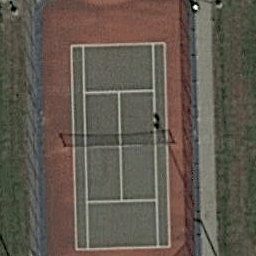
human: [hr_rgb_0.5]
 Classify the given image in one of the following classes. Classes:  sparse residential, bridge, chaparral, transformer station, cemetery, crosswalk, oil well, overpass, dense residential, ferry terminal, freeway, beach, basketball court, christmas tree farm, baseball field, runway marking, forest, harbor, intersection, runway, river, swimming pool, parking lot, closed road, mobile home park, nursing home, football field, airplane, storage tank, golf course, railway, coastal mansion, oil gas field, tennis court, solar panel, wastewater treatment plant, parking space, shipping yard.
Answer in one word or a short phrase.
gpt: tennis court